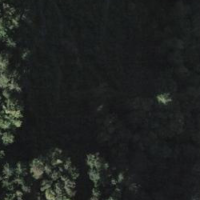
EUNIS habitat code: 44
Species observed at this site:
Cyclamen purpurascens